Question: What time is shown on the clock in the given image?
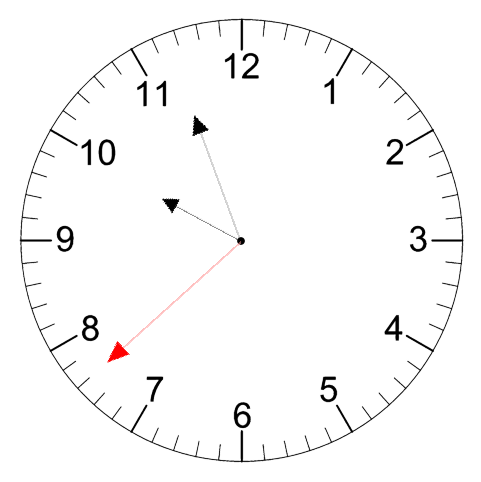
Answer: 09:56:38